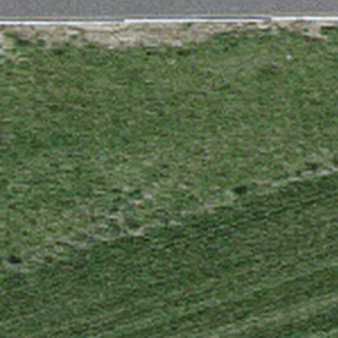
Label: other